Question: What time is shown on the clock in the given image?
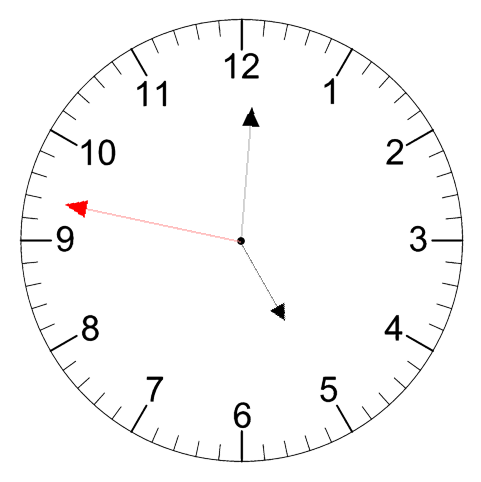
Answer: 05:00:47